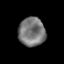
Tissue: prostate
Cell type: T cells
Senescence score: 0.3406
Nuclear area (px): 758
Mean DAPI intensity: 118.831